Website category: movie
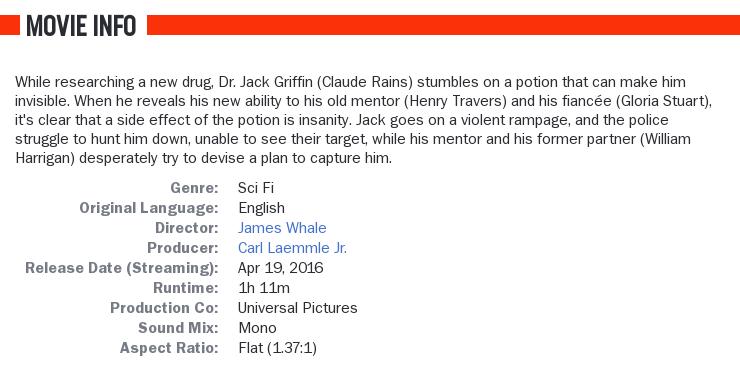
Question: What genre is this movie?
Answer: sci fi

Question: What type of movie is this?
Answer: sci fi

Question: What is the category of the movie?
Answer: sci fi

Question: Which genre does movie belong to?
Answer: sci fi

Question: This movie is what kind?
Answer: sci fi

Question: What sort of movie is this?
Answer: sci fi

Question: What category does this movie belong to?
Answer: sci fi

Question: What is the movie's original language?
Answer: English

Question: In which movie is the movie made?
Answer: English

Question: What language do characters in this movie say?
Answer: English

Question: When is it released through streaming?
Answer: Apr 19, 2016

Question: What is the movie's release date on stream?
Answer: Apr 19, 2016

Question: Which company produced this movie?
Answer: Universal Pictures

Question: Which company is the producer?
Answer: Universal Pictures

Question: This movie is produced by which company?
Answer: Universal Pictures

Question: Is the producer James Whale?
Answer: no

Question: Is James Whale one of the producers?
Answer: no

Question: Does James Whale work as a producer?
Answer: no

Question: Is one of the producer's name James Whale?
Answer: no

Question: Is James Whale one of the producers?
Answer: no

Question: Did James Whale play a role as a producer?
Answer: no

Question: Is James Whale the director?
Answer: yes

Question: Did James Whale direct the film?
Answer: yes

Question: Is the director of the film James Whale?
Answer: yes

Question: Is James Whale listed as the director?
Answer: yes

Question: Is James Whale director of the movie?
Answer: yes

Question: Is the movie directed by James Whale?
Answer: yes

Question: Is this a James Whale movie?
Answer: yes

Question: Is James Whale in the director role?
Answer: yes

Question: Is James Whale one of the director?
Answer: yes

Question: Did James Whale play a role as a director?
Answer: yes

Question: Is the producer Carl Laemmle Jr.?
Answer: yes

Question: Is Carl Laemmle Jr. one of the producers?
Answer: yes

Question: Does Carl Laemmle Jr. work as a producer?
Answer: yes

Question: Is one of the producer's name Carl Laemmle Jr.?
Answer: yes

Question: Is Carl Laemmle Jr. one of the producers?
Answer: yes

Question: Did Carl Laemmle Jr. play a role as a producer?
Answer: yes

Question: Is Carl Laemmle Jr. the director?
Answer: no

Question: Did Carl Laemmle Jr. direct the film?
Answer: no

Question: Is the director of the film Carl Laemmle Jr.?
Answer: no

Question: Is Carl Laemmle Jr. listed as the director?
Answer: no

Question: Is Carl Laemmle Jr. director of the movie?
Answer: no

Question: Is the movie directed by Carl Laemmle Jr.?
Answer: no

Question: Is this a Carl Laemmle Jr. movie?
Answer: no

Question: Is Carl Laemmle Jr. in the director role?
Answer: no

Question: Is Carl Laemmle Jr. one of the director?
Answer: no

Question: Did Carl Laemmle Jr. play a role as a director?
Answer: no